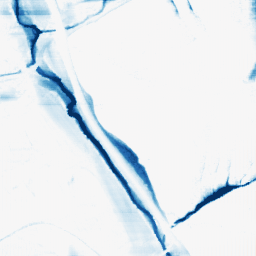
Category: morphological
Decomposition family: morphological_rect
Decomposition parameters: operation: closing
width: 50
height: 5
Upsampling method: fft_zeropad
Upsampling parameters: scale: 2
Upsampling scale: 2